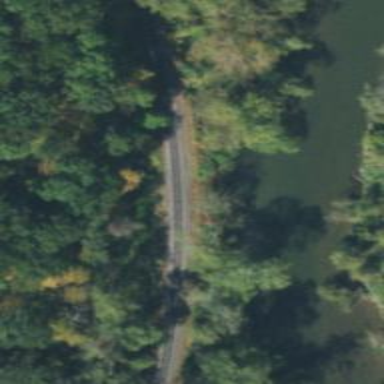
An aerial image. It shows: Railway track.